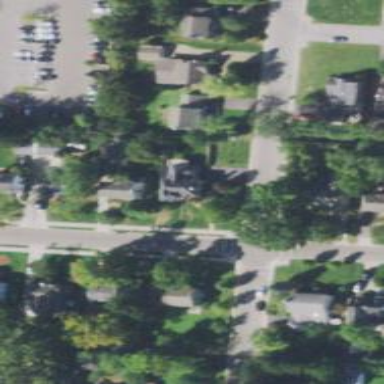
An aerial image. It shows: Residential driveway.